Question: I am trying to open Asset Studio in Android. My textbook says to right-click on the drawable directory. Where can I find the drawable directory?
Here is a link to a screenshot of the folders in my res directory

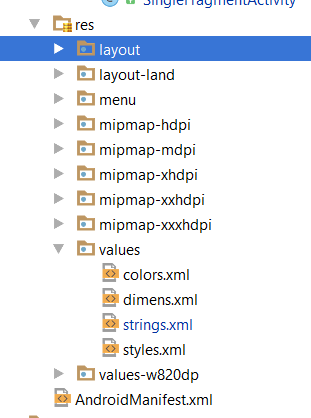
Answer: You can create a new 'drawable' folder.
Right click on res > New > Directory.
Name it as "drawable".

If you want to add 'drawable' folders for different densities,
Right click on res > New > Android resource directory.

In the window that appears write "Directory name" as drawable. In the section under it choose "Density" and click on ">>" button. Enter the required density. hit Ok.